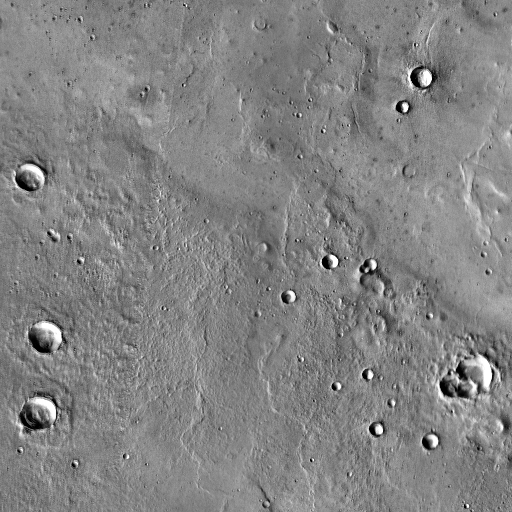
Crater classes present: Background, Other, Buried, Secondary